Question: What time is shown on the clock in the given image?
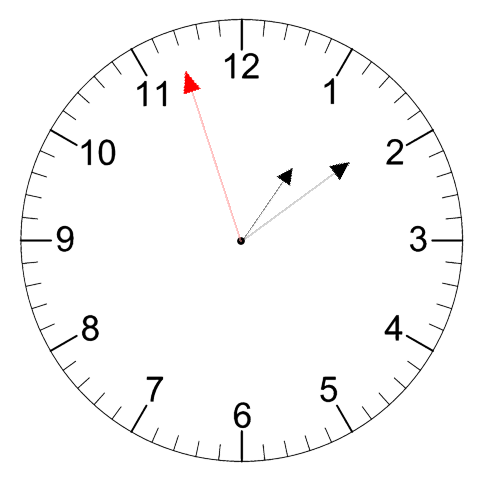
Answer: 01:08:57